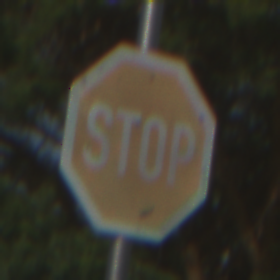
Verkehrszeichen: Stop
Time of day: MorningAfternoon
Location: Outdoor (Nature)
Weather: PartlyCloudy
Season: NotSpecified
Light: Natural